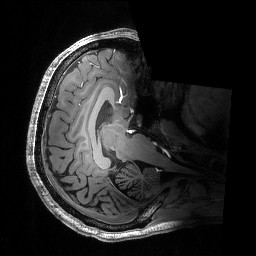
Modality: T1w
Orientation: axial